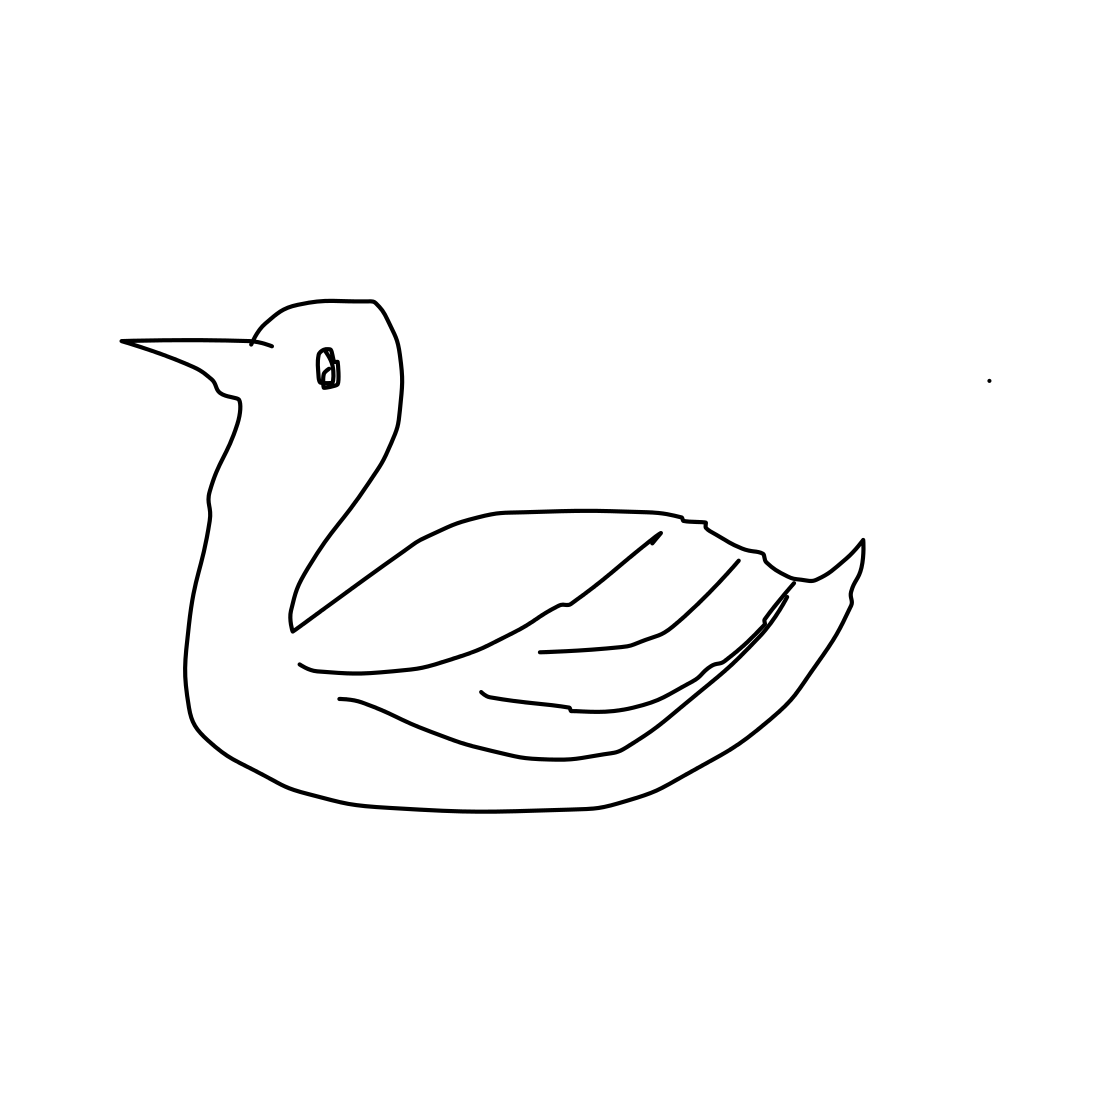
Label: swan